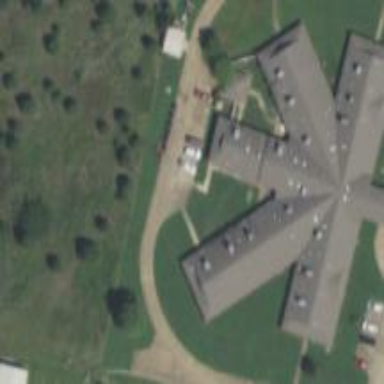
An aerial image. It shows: Nursing home building.